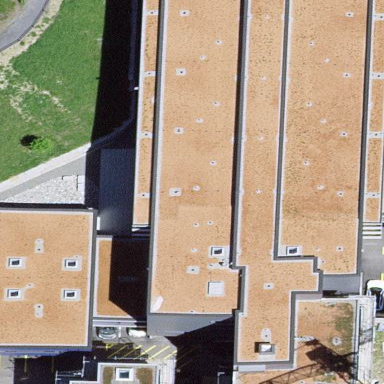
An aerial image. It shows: Hospital building.